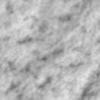
Label: no_change